Question: I have a 'fluidPage' with a 'sidebarLayout'. In the 'mainPanel', I have a very wide 'dataTableOutput' (in a 'tabPanel').
Currently, the columns are being squished together and each row is text-wrapped to span many lines. However, I want each row of the table and to on the page.
'''
library(shiny)
nrow <- 20; ncol <- 26
runApp(list(
ui = fluidPage(
sidebarLayout(
sidebarPanel(helpText("Hello world")),
mainPanel(
tabsetPanel(
tabPanel("Table", dataTableOutput("table"))
)
)
)
),
server = function(input, output, session) {
output$table <- renderDataTable(
as.data.frame(
matrix(nrow = nrow,
rep("The quick brown fox jumps over the lazy dog", nrow*ncol)
)
)
)
}
))
'''
...which outputs:

Now, how to prevent "" from being text-wrapped and so occupy just a single line?
Is there some option I can set to ?
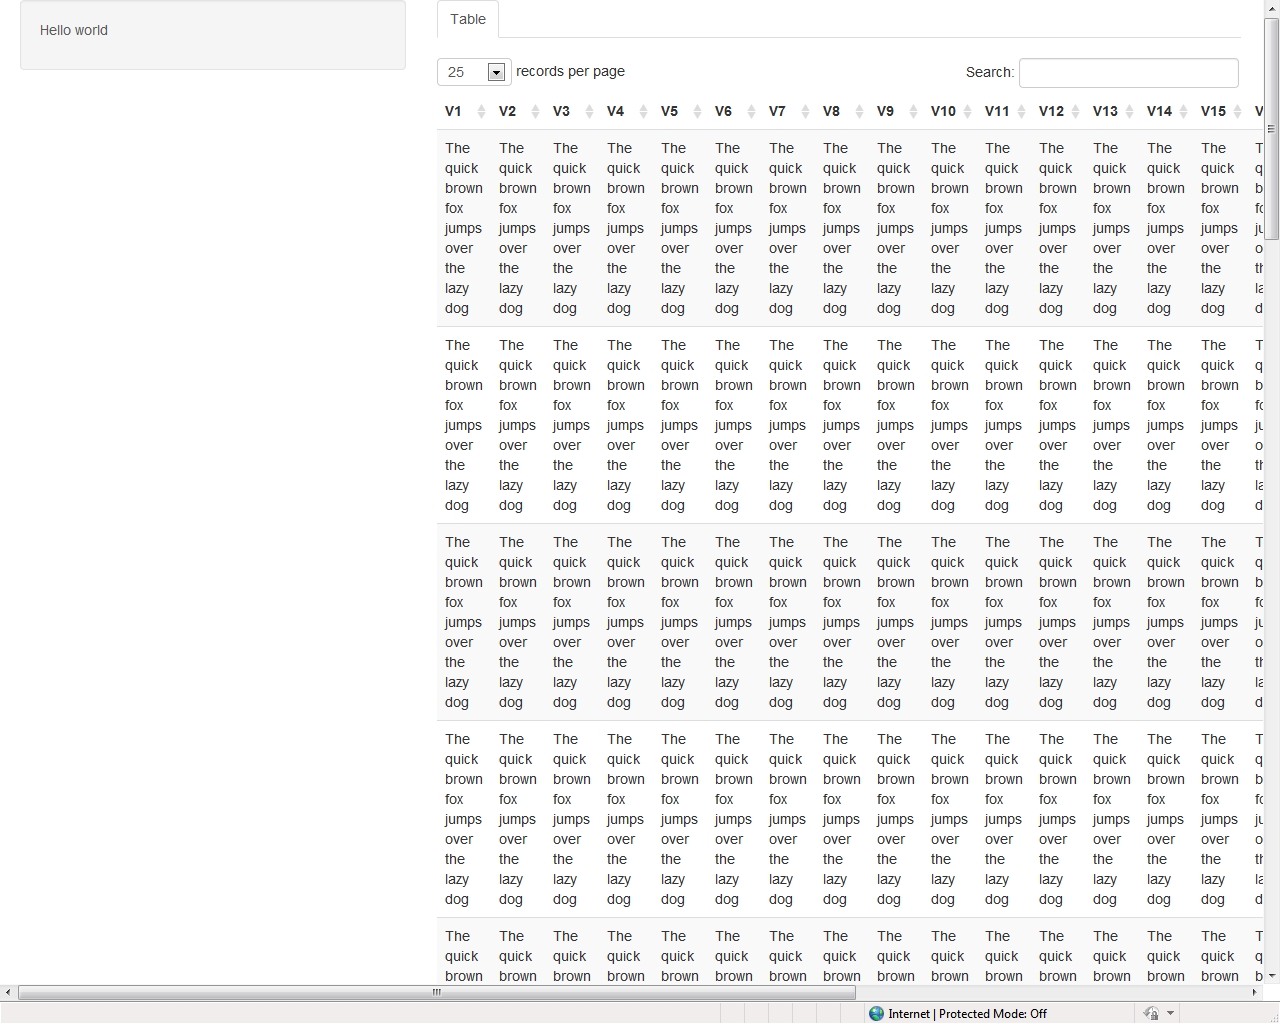
Answer: Surrond your tabpanel with a div giving a width. Add some css to change the max-width of a fluid container
'''
library(shiny)
nrow <- 20; ncol <- 26
runApp(list(
ui = fluidPage(
sidebarLayout(
sidebarPanel(helpText("Hello world")),
mainPanel(
tabsetPanel(
div(tabPanel("Table", dataTableOutput("table")), style = 'width:5500px;')
)
,
tags$head(tags$style(type="text/css", ".container-fluid { max-width: 12600px; /* or 950px */}"))
)
)
),
server = function(input, output, session) {
output$table <- renderDataTable({
as.data.frame(
matrix(nrow = nrow,
rep("The quick brown fox jumps over the lazy dog", nrow*ncol)
)
)
})
}
))
'''